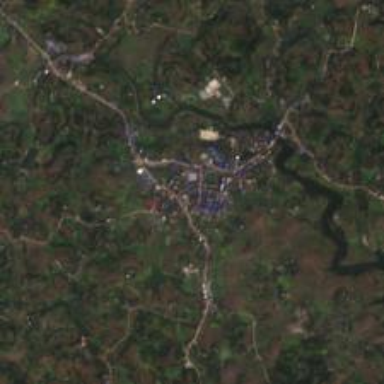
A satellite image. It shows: Town.